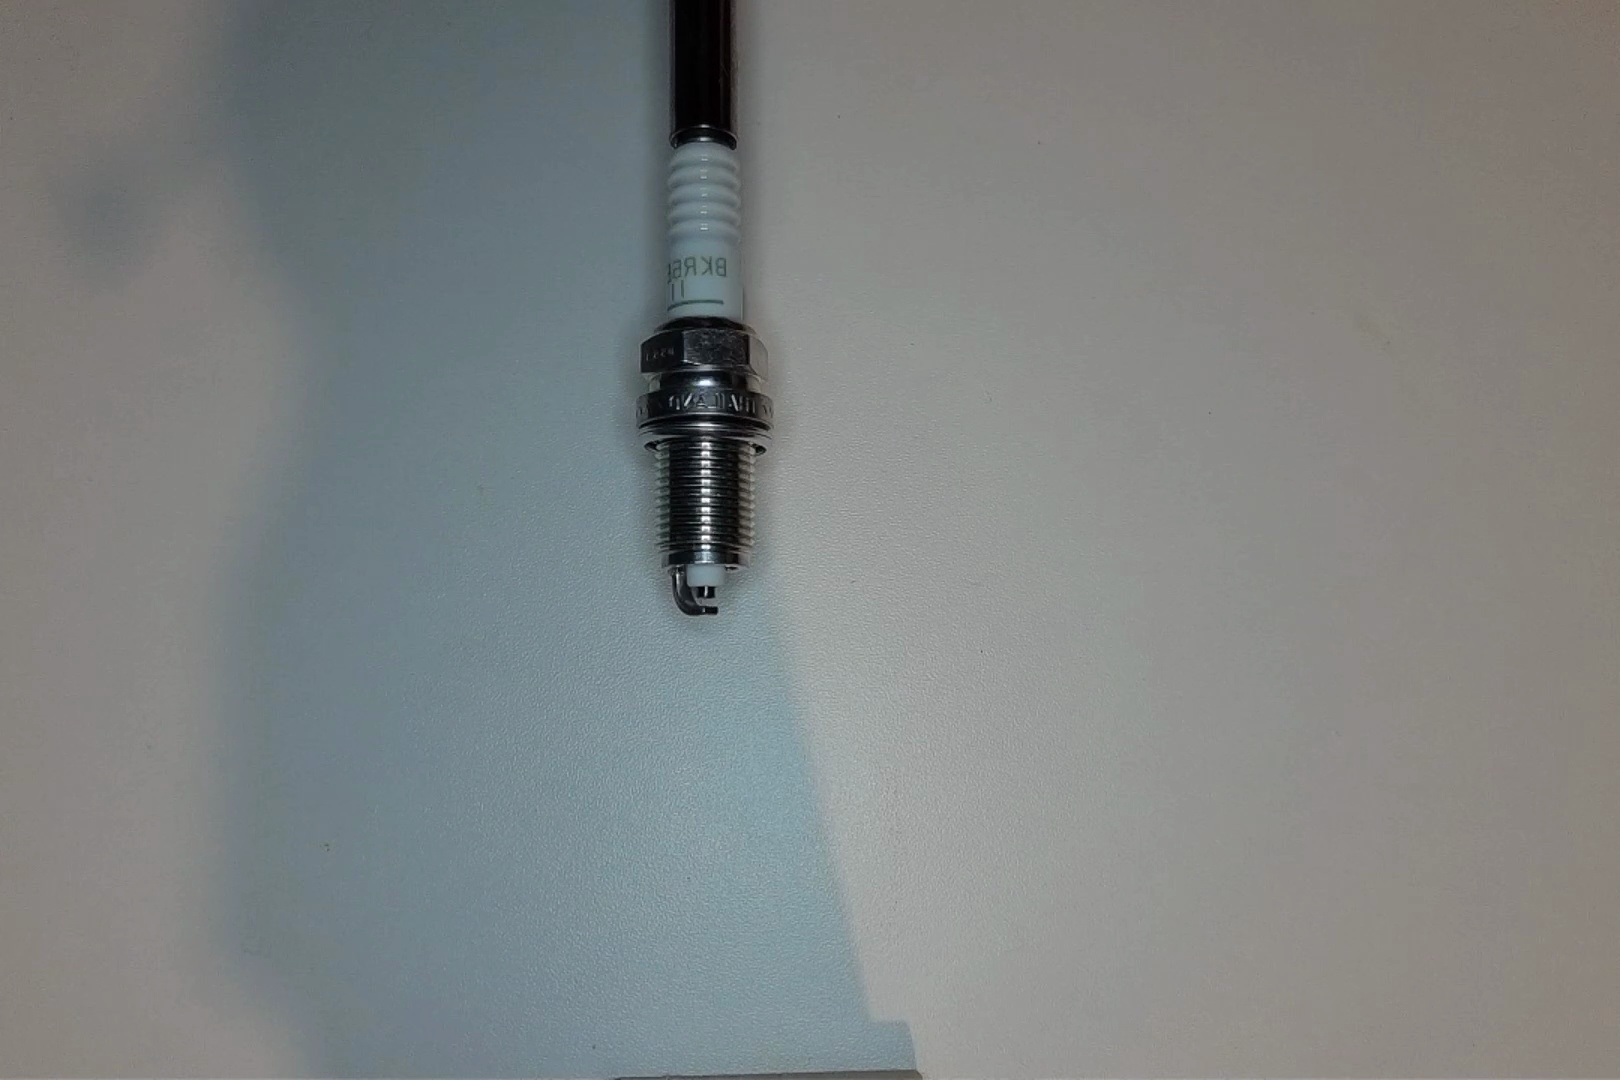
Label: no anomaly